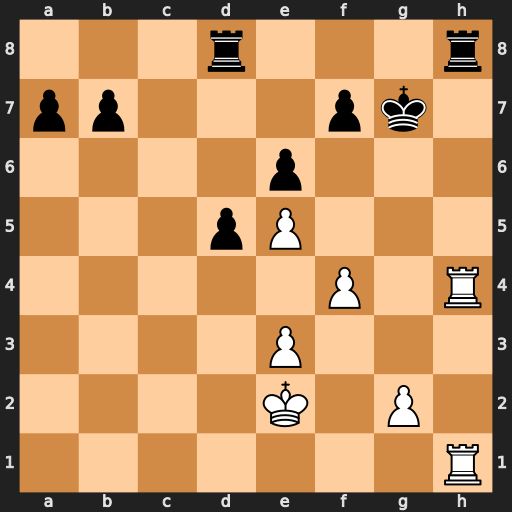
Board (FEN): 3r3r/pp3pk1/4p3/3pP3/5P1R/4P3/4K1P1/7R
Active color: w
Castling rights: -
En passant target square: -
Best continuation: Rg4+ Kf8 Rxh8+